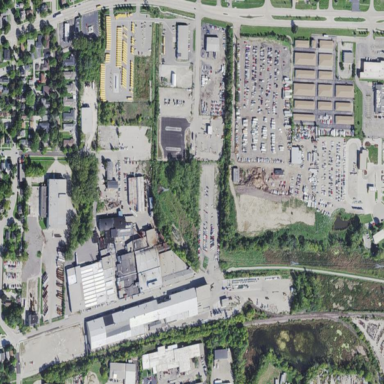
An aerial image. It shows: Industrial area.